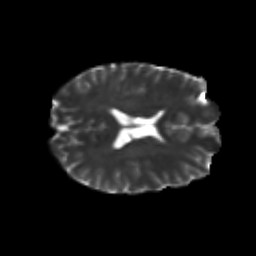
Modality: T2w
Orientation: axial
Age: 25
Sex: male
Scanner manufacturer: siemens
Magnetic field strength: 3 T
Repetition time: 3.5 s
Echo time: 0.113 s